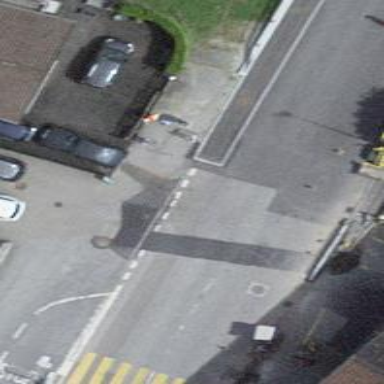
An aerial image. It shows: Primary road with asphalt surface and designated cycle lane.